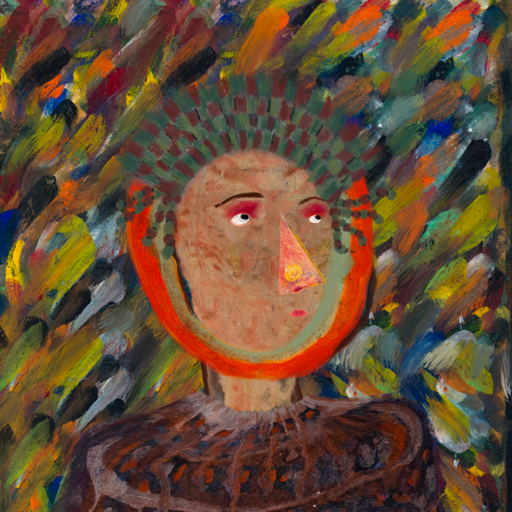
Background: An_Impression, Head And Neck Side: Orphan, Face Side: Irani, Bust: Hypocrite, Hair Side: Sisters, Head Accessory: After_Raid_Crown, Second Necklace: Blank, Necklace: Blank, Baby: Blank